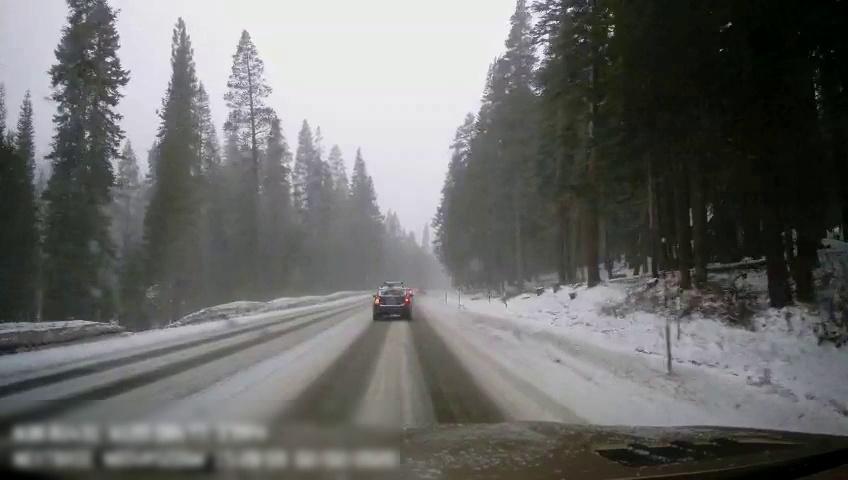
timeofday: Day
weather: Snowy
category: Drivable Space
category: Vehicles | SUV